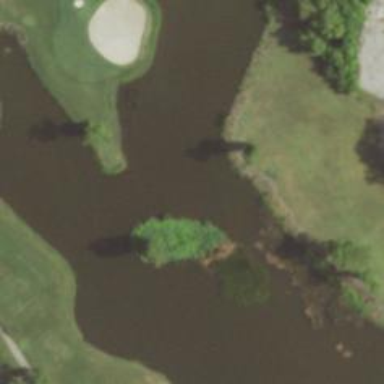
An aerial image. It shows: Water hazard on golf course. The hazard is natural water feature.